Interaction volume radius: 10 \u00c5
Interaction volume height: 10 \u00c5
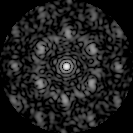
Disorder parameter: 0.6158